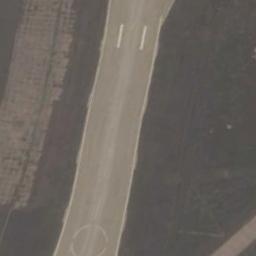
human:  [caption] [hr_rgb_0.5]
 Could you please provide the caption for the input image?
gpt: Next to the runway is brown bare ground with white circles and dashes on the runway .

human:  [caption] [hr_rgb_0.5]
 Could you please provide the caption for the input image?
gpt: The runway goes through the lawn and a round marking is on the runway .

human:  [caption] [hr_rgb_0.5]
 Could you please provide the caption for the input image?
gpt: The grass is on either side of the runway .

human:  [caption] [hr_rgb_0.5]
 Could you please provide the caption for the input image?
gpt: The runway is on the bare land .

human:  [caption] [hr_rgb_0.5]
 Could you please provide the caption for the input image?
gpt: There are brown bare land beside the runway .